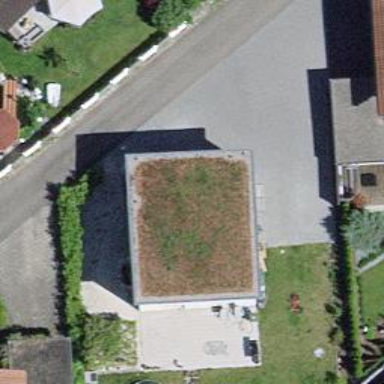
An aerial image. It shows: Detached building.